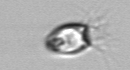
Label: Balanion